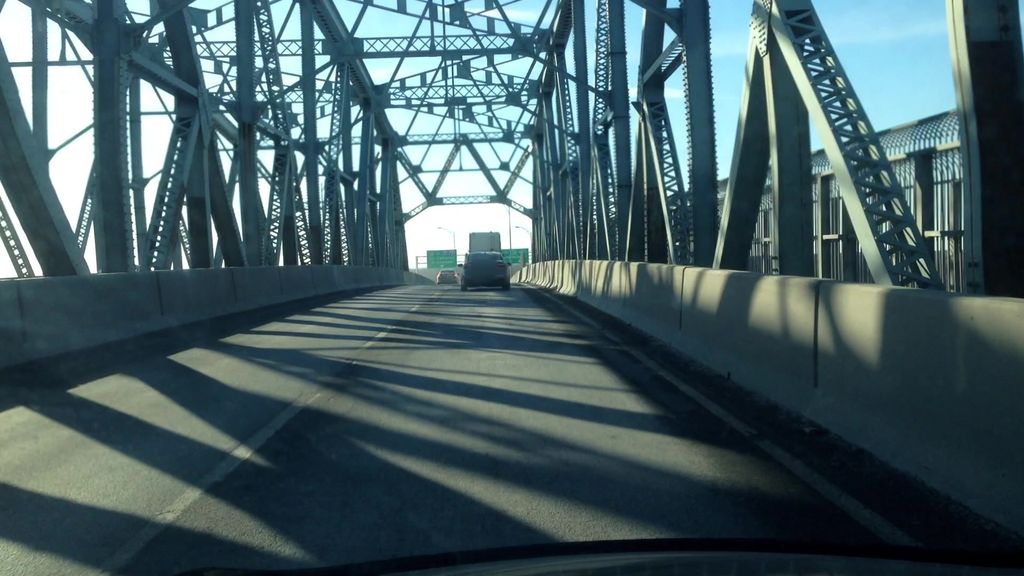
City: montreal